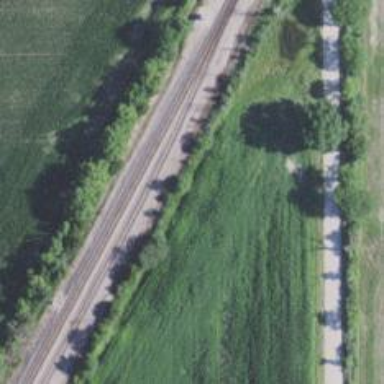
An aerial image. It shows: Railway siding for service.